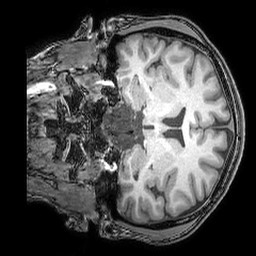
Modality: T1w
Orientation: coronal
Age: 19
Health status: ill
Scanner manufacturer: philips
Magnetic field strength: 3 T
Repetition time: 0.007 s
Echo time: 0.0035 s